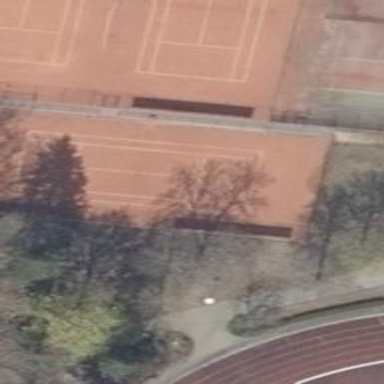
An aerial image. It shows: Tennis court with tartan surface.